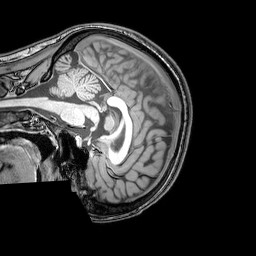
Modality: T1w
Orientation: sagittal
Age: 22
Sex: female
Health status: healthy
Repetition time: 0.081 s
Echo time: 0.037 s